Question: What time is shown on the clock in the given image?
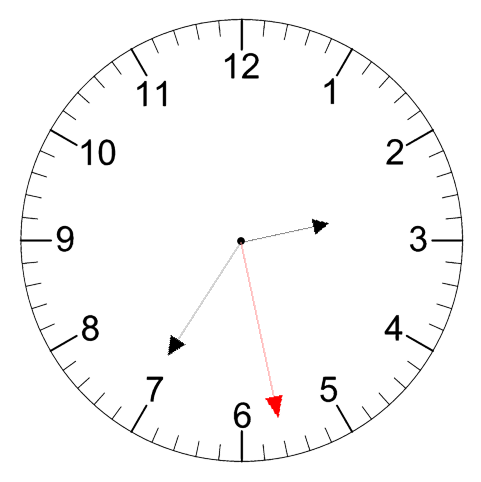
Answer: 02:35:28